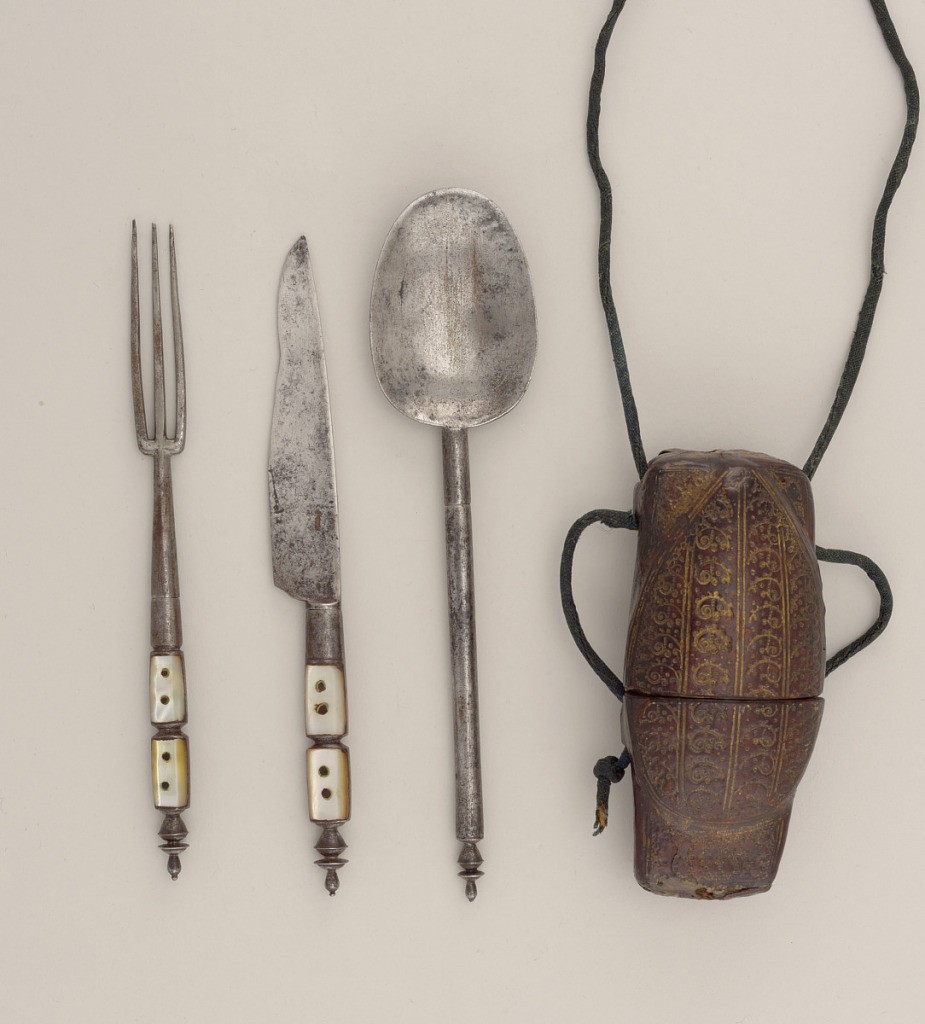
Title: Mother-of-pearl and Steel Knife Handle with Threaded Hole
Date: early 17th century
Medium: steel, mother-of-pearl
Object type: knife handle
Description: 1985-103-253-a: Small case for six implements, stamped leather wit...;     1985-103-253-b: Oval rat-tail spoon bowl with round neck and screw...;     1985-103-253-c: Plain straight handle with finial on top, can be s...;     1985-103-253-d: Waisted steel handle inlaid with mother-of-pearl, ...;     1985-103-253-e: Slightly curved upper edge, lower edge curving tow...;     1985-103-253-f: Waisted handle inlaid with mother-of-pearl, four r...;     1985-103-253-g: Three straight tines, rounded shoulders and plain ...